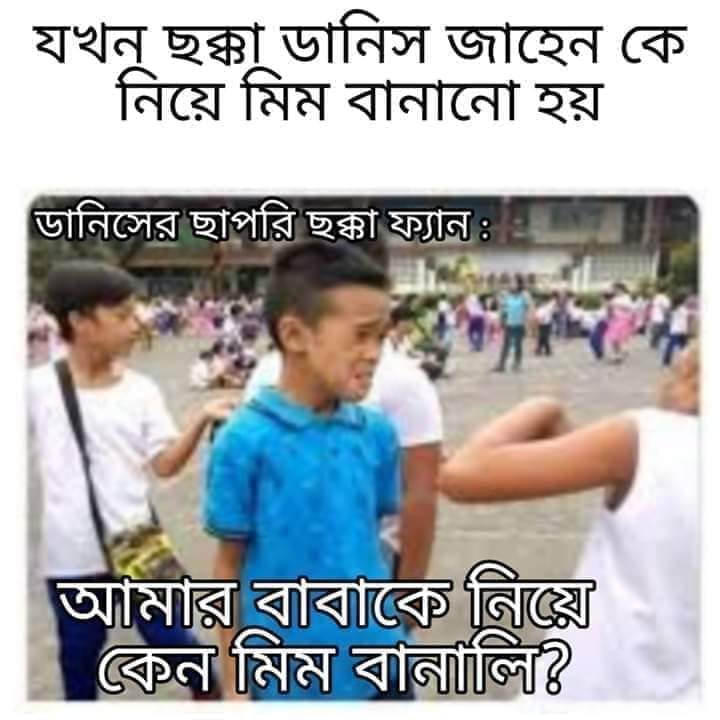
Caption: যখন ছক্কা ডানিস জাহেন কে নিয়ে মিম বানানো হয়     ডানিসের ছাপরি ছক্কা ফ্যান     আমার বাবাকে নিয়ে কেন মিম বানালি ?
Label: non-hate